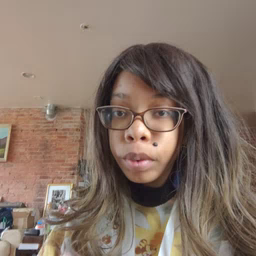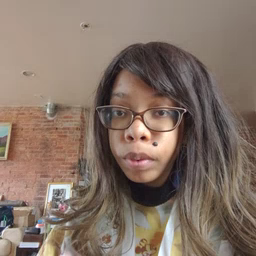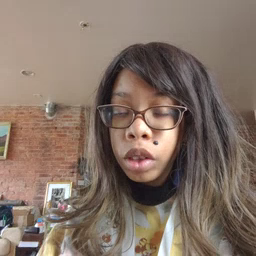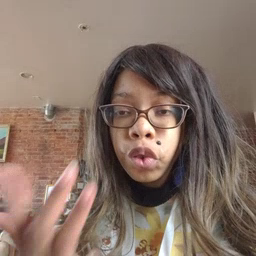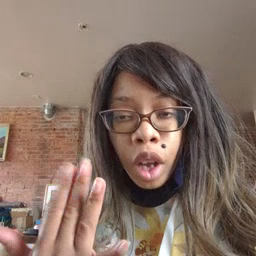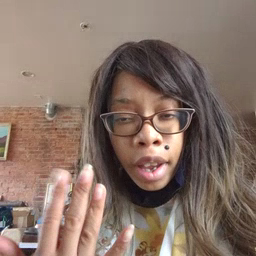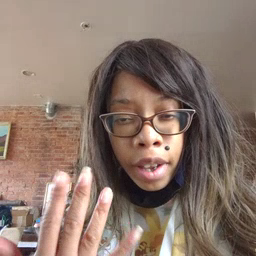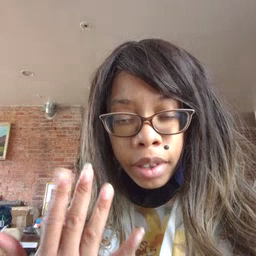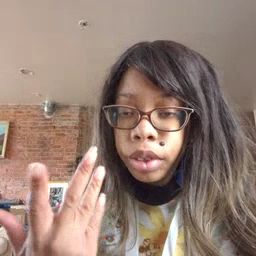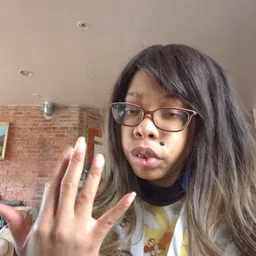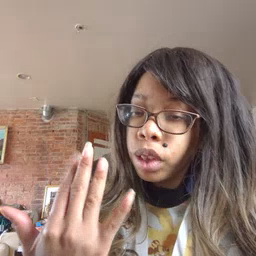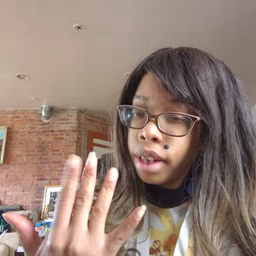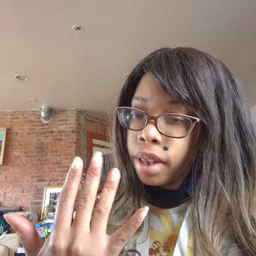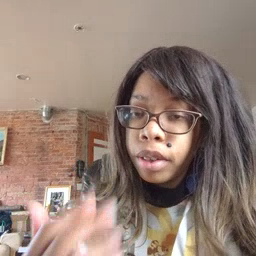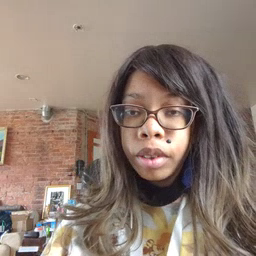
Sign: wait